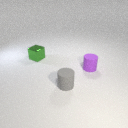
small gray rubber cylinder in front of small green metal cube